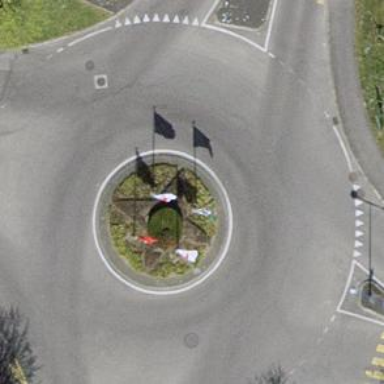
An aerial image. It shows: Flagpole structure.